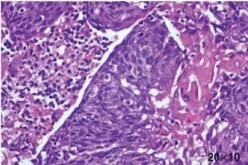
(C) Histopathology of the cervical resection specimen, showing squamous cell carcinoma.
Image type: pathology (h&e)